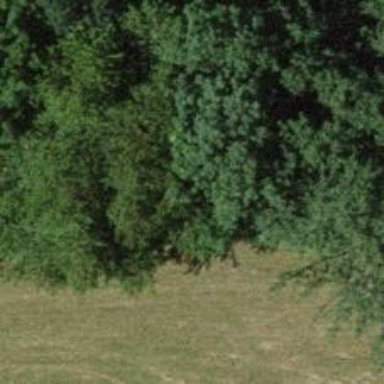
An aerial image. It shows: Hedge acting as barrier.